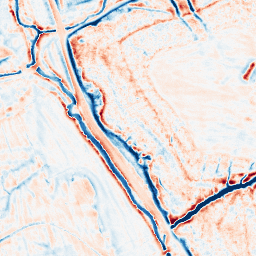
Category: edge_preserving
Decomposition family: bilateral
Decomposition parameters: d: 15
sigma_color: 75
sigma_space: 100
Upsampling method: bicubic_16x
Upsampling parameters: scale: 16
Upsampling scale: 16